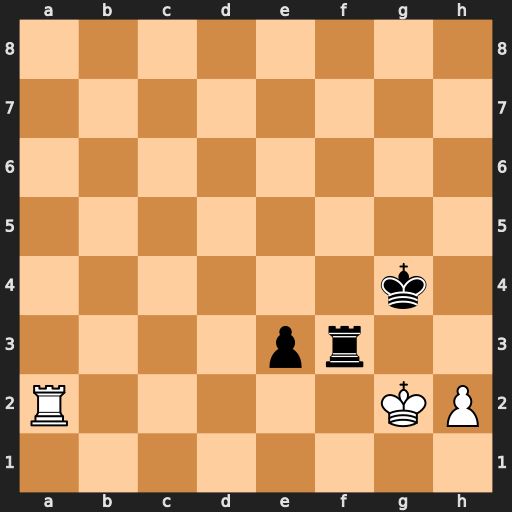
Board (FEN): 8/8/8/8/6k1/4pr2/R5KP/8
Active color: w
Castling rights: -
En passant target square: -
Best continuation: h3+ Rxh3 Ra4+ Kf5 Kxh3 e2 Ra1